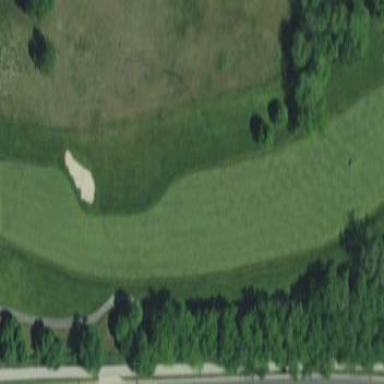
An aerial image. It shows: Golf fairway surrounded by grass.